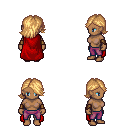
a pixel art fantasy rpg character, female body template, human, dark skin, red cape, magenta pants, light blonde swoop hairstyle, cloth bracers, four views (front, back, left, right), 2x2 character sprite sheet, small pixel art, hard edges, no anti-aliasing